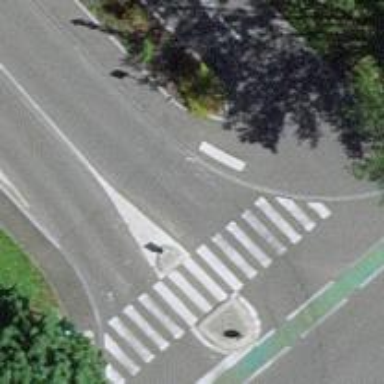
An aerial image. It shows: Zebra crossing for pedestrians.